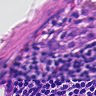
Metastatic tissue present: yes